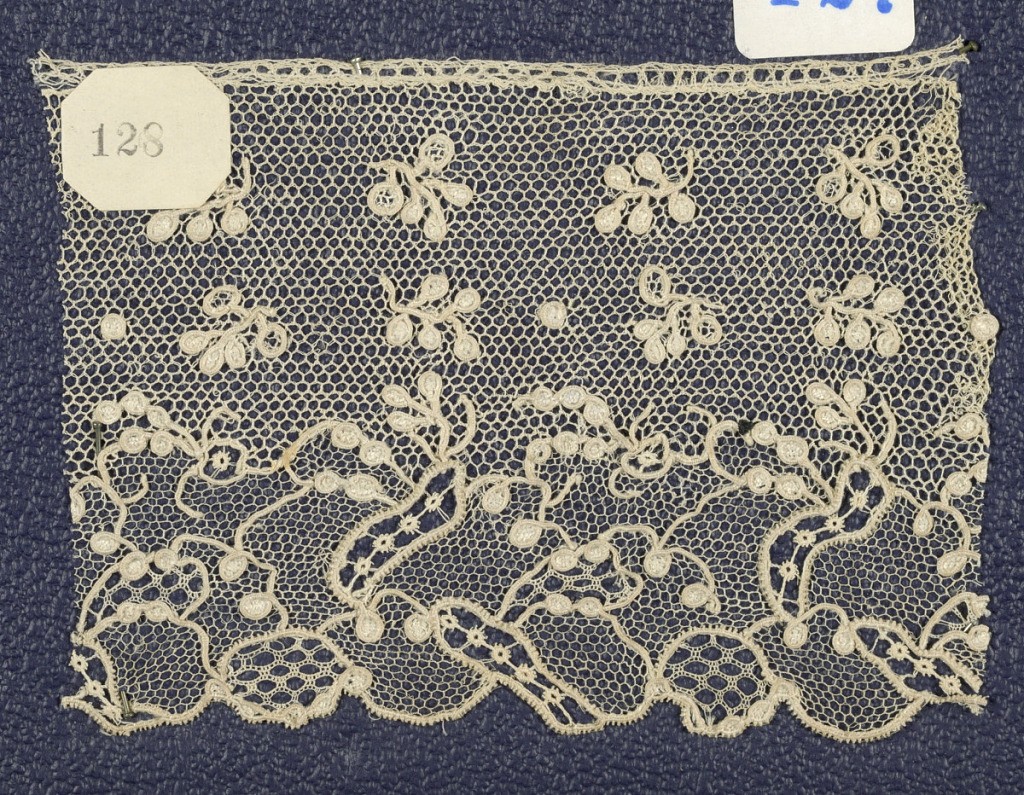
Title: Border
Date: early 18th century
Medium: Technique: needle lace
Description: Needle lace edge, floral pattern; early 18th century Alencon